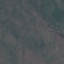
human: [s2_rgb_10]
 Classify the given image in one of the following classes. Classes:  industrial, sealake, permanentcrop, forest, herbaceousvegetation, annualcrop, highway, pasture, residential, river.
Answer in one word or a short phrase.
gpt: HerbaceousVegetation